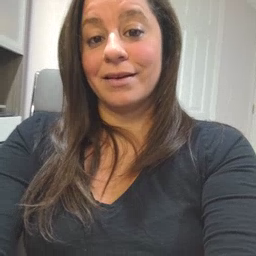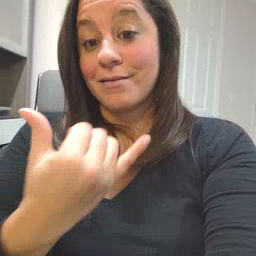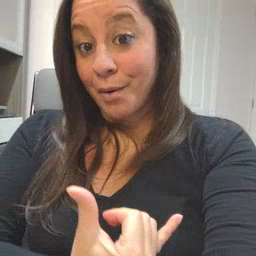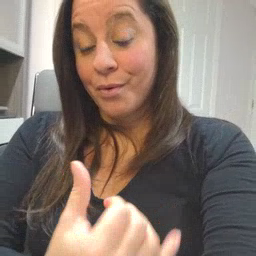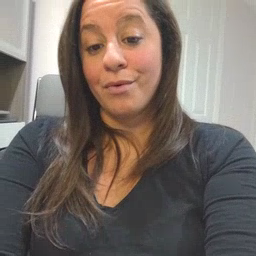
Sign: now